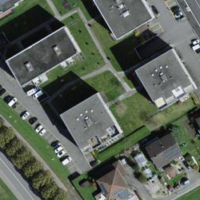
EUNIS habitat code: 54
Species observed at this site:
Leucojum vernum